Interaction volume radius: 10 \u00c5
Interaction volume height: 10 \u00c5
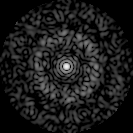
Disorder parameter: 0.8576